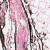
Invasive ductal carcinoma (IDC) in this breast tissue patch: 0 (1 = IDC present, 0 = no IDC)